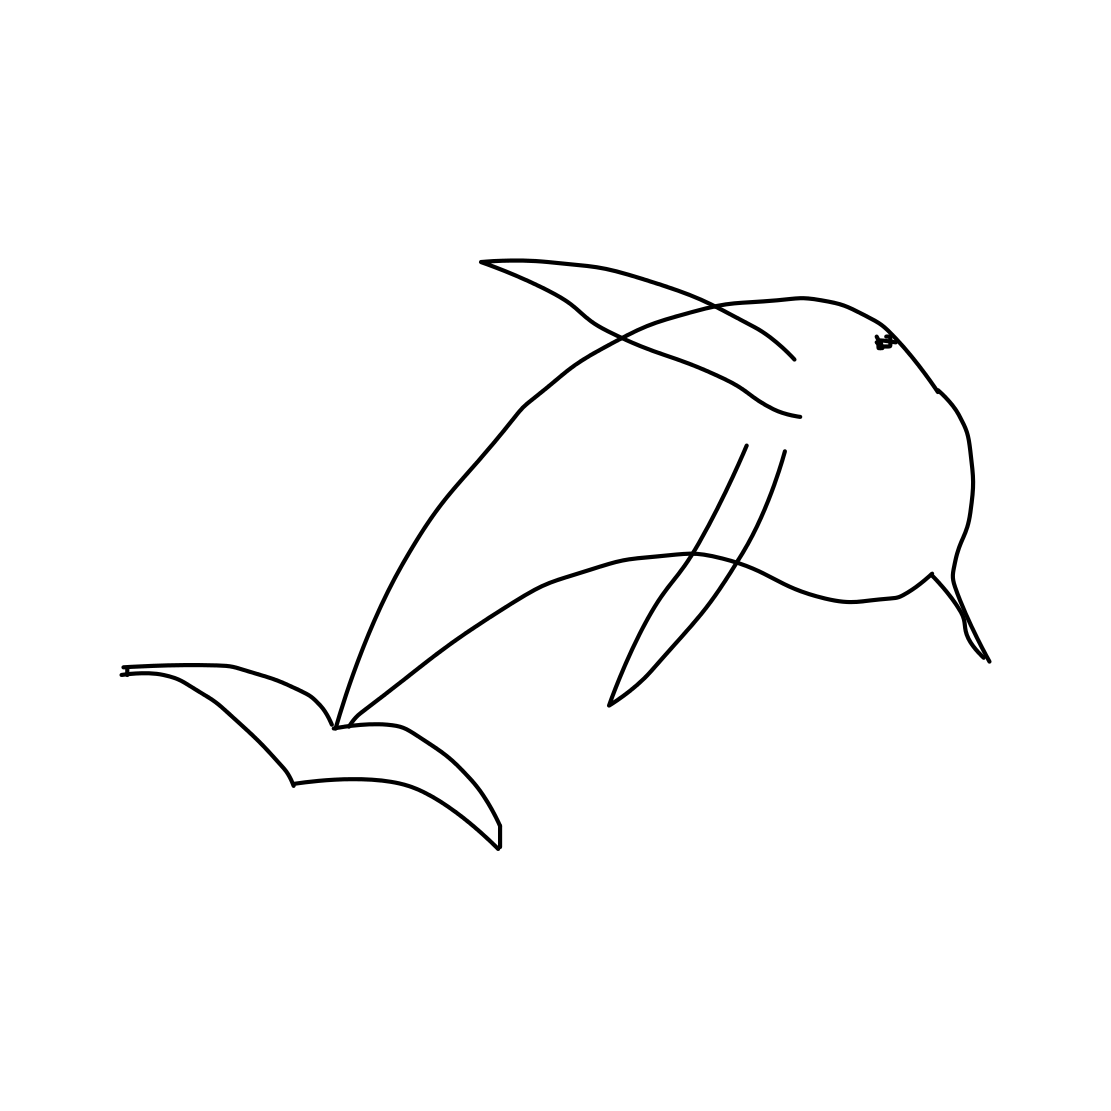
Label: dolphin